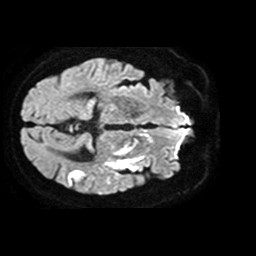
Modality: TRACE
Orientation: axial
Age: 70
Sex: male
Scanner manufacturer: philips
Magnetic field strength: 1.5 T
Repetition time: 3.542 s
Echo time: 0.09411 s